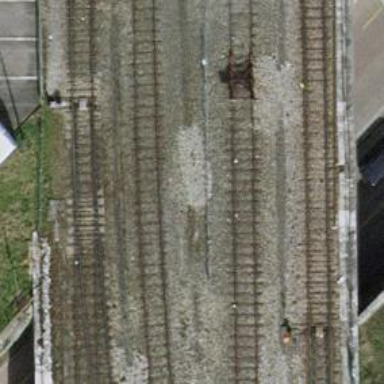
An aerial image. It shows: Railway yard with one track in service.